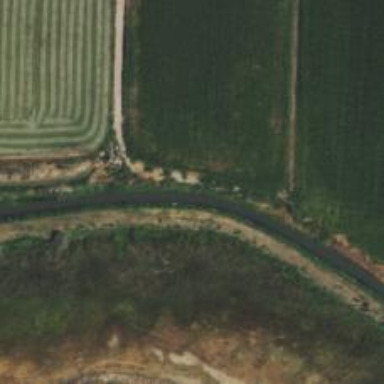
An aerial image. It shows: Irrigation canal.